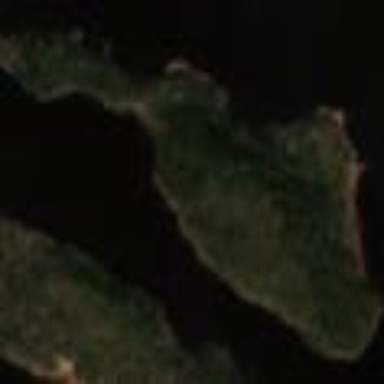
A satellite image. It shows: Islet surrounded by woodland.